高二 · 解析几何
如果实数 $x, y$ 满足条件 $\left\{\begin{array}{c}x-y+1 \geq 0 \\ y+1 \geq 0 \\ x+y \leq 0\end{array}\right.$ 则 $\frac{y-1}{x-1}$ 的取值范围是—.
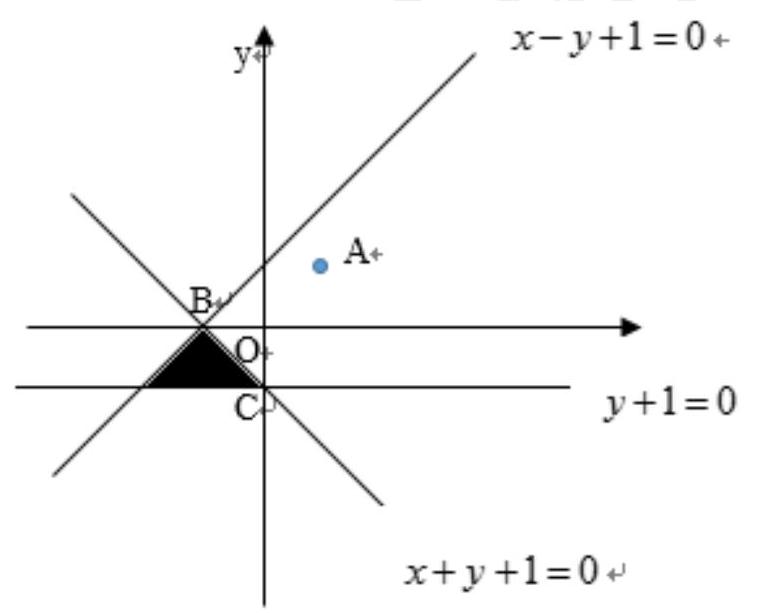
答案: $\left[\frac{1}{2}, 2\right]$
解析: 解析 作可行域, $\mathrm{B}(-1,0), \mathrm{C}(0,-1), \frac{y-1}{x-1}$ 表示可行域内的点 $\mathrm{P}$ 与定点 $\mathrm{A}(1,1)$ 连线的斜率, 由图可知 $k_{P A} \in\left[k_{A B}, k_{A C}\right]=\left[\frac{1}{2}, 2\right]$.